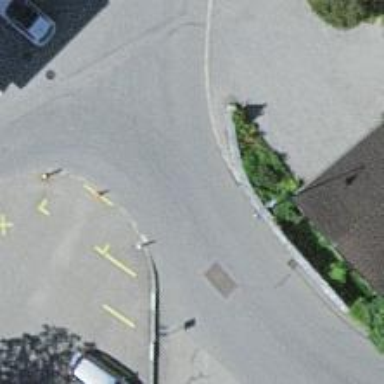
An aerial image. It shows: Bus stop with stop position for public transport.